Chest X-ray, PA view. Patient: 59 years old, sex F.
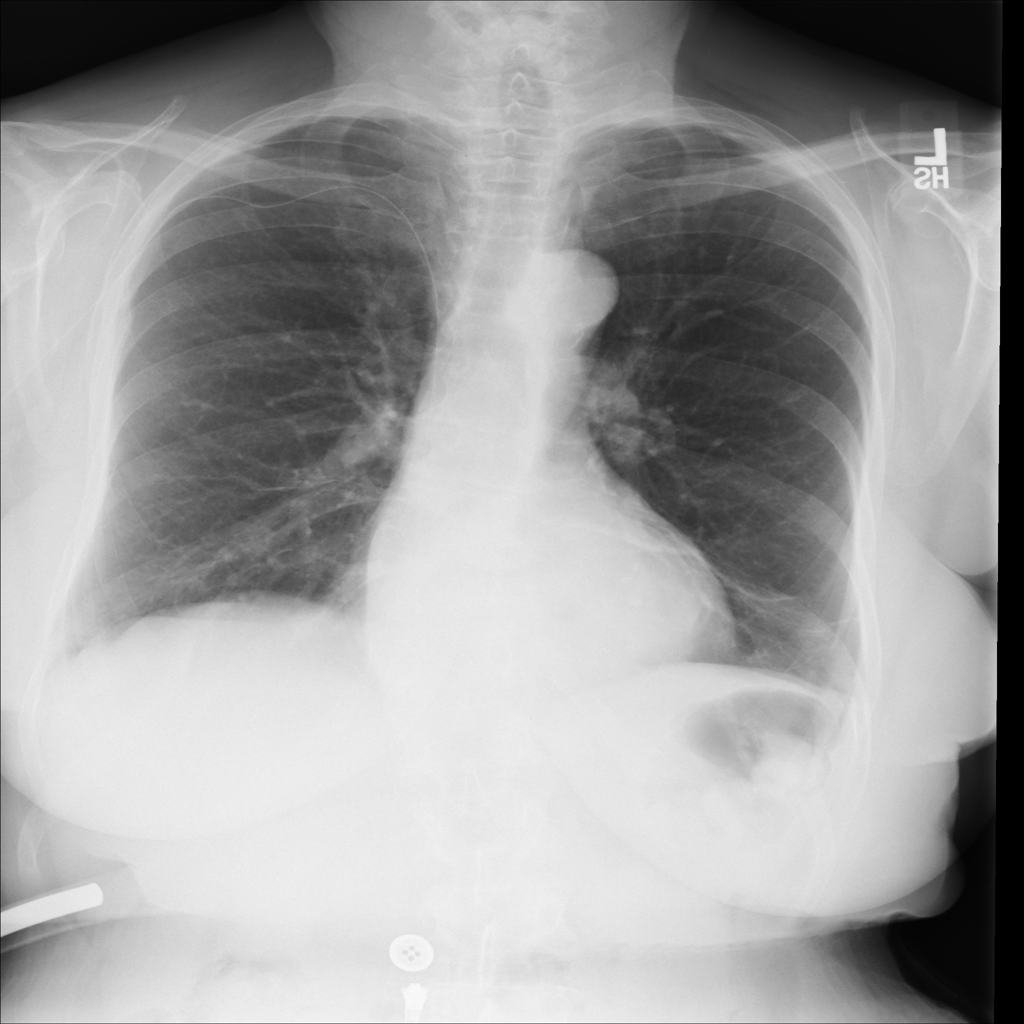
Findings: No Finding